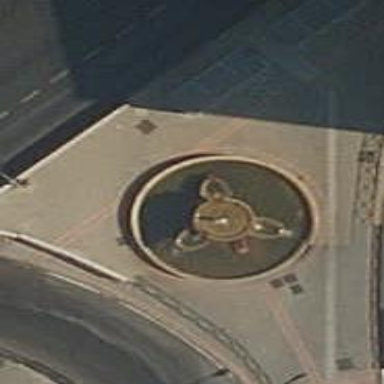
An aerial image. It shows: Beautiful fountain located near the water.